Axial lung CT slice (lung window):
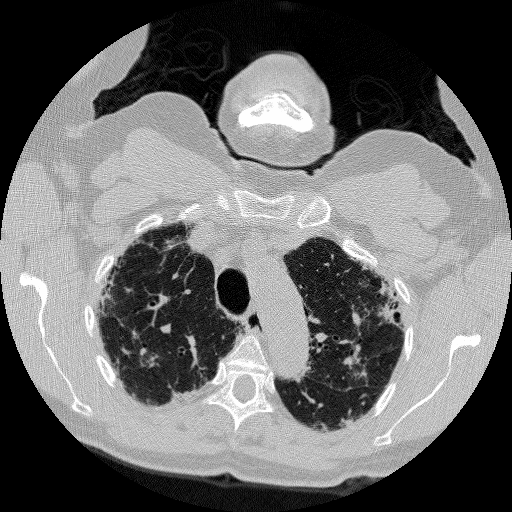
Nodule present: no